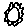
Label: sun